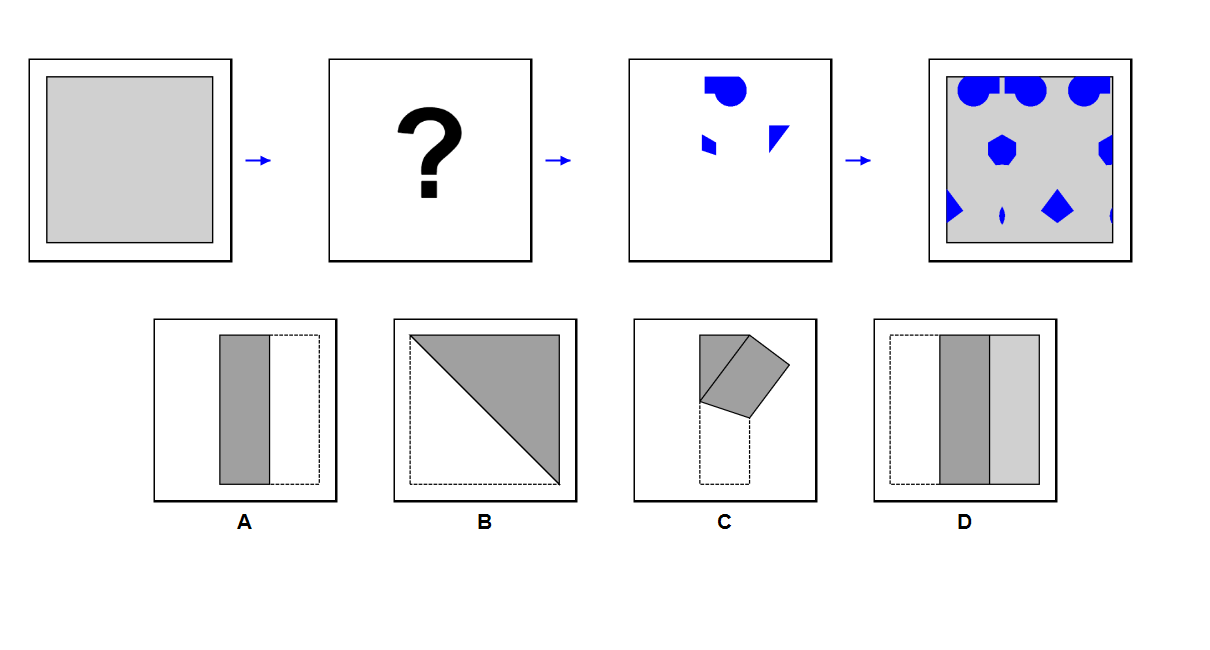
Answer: B